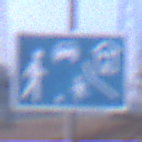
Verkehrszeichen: BeginnVerkehrsberuhigterBereich
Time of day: SunriseSunset
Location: Outdoor (Nature)
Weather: Clear
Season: NotSpecified
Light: Natural